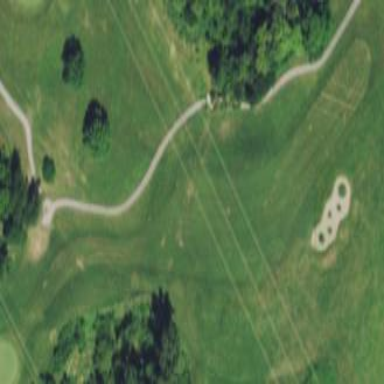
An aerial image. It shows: Golf fairway surrounded by grass.